RGB frame:
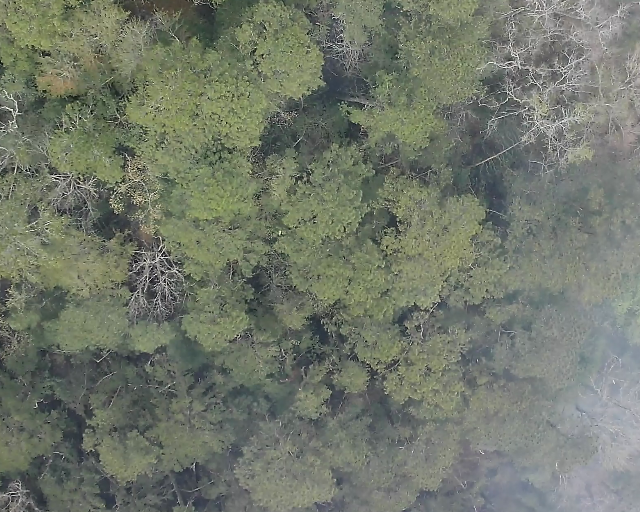
Thermal frame:
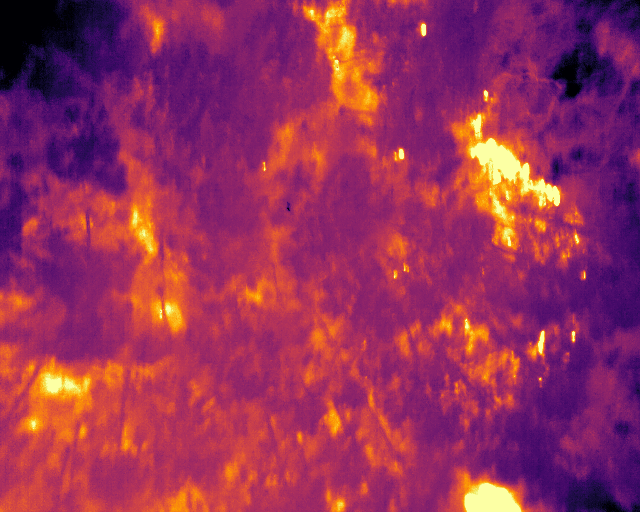
Captured: 2026-02-26 03:08:57
Pixels at or above 80 °C: 317 (fraction of frame: 0.0009674)